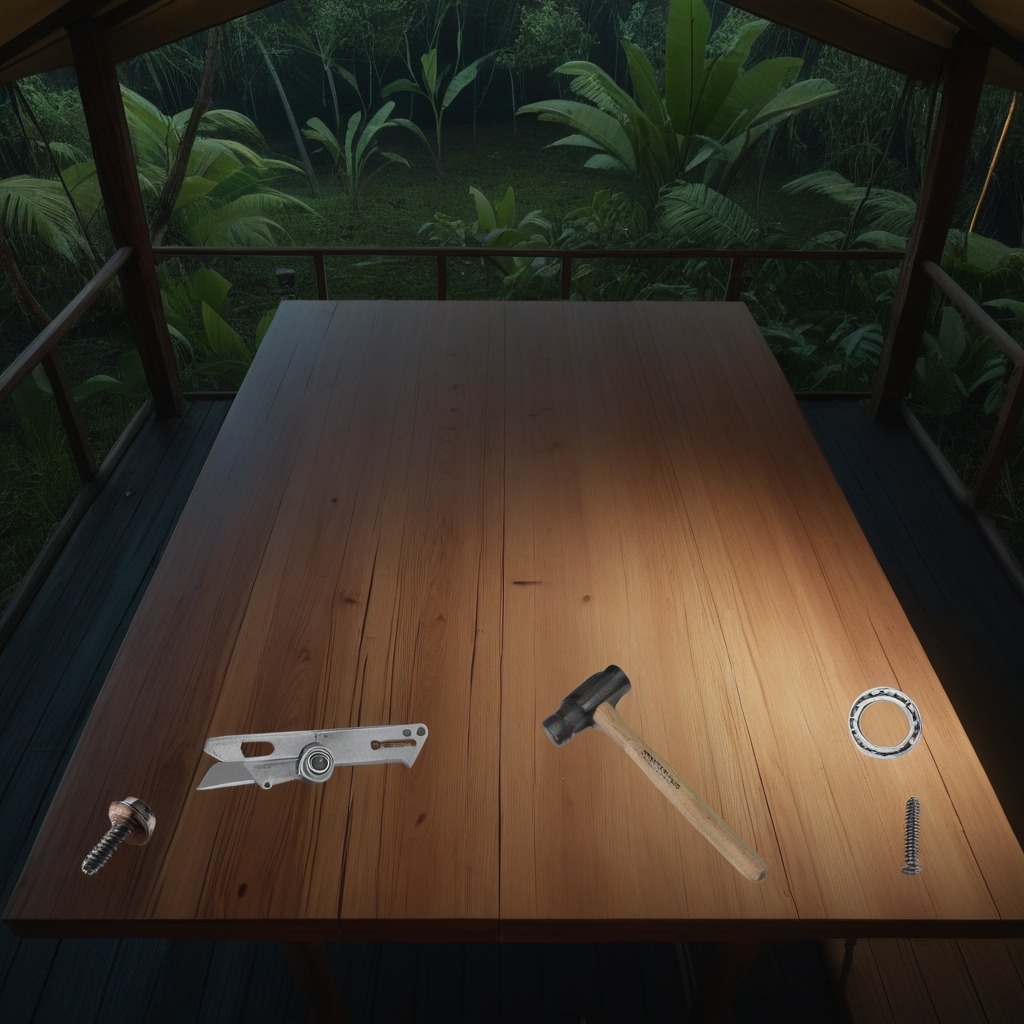
A ball bearing, a hammer, a screw, and a spring are lying on the wooden table.